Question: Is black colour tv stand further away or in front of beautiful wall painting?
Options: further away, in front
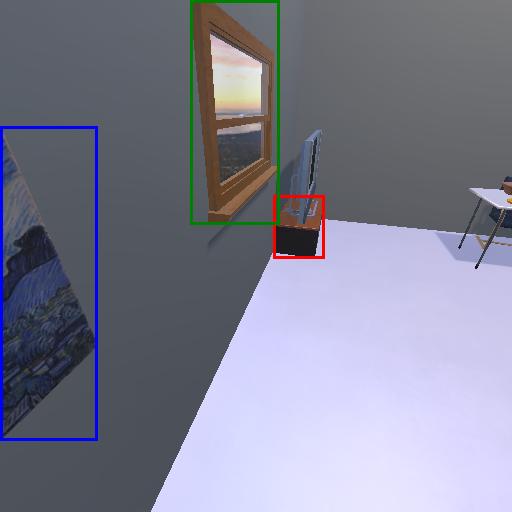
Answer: further away